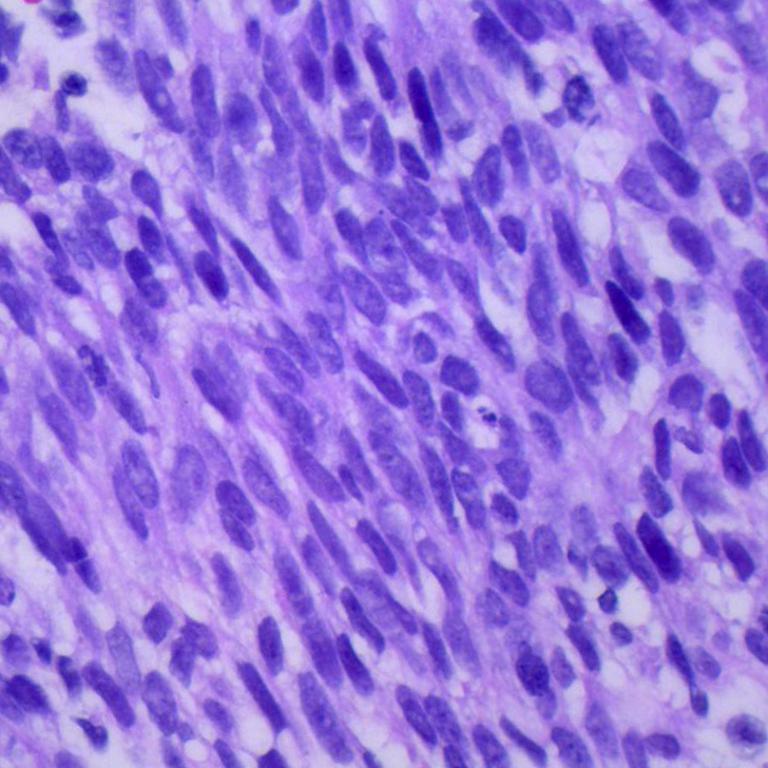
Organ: lung
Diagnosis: squamous carcinomas